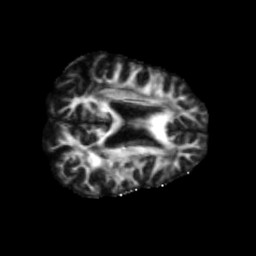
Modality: FA
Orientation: axial
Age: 73
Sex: female
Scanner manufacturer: siemens
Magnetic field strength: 3 T
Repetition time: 5.47 s
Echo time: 0.0854 s